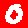
Digit: 0